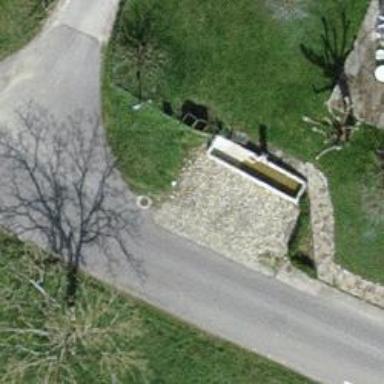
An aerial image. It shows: Beautiful fountain.